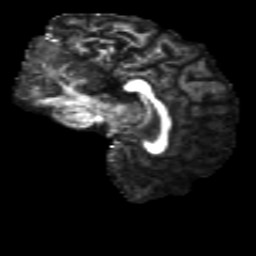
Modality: FA
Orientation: sagittal
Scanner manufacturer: siemens
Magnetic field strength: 3 T
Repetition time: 4.16 s
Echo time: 0.0806 s